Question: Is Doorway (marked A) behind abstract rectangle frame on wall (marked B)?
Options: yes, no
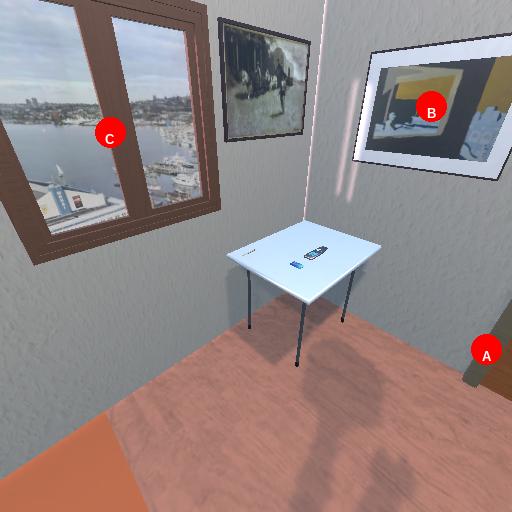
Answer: yes